Field crop: maize
Growth stage: 2
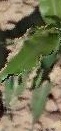
Species: maize